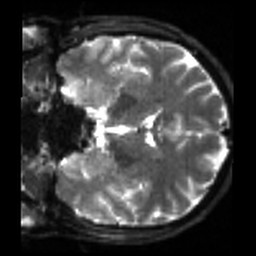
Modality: sbref
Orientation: coronal
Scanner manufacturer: siemens
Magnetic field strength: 3 T
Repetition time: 4 s
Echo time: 0.0594 s